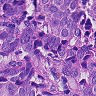
Metastatic tissue present: yes